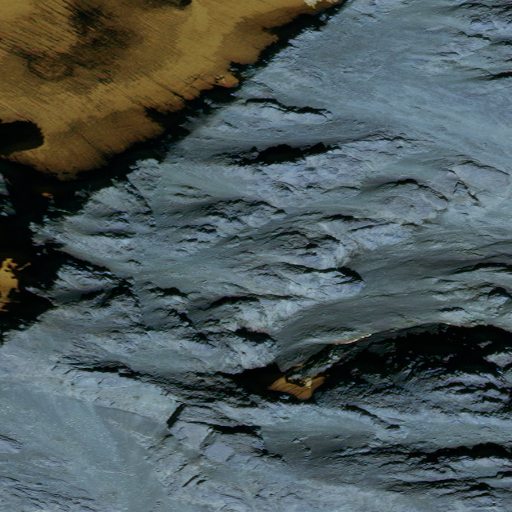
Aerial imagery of mountain in Alaska named Calliope Mountain containing only unknown